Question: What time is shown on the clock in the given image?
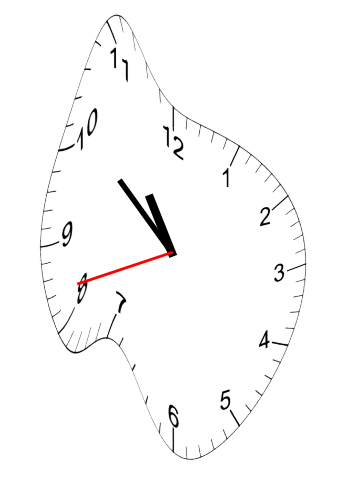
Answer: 10:51:42